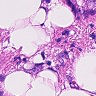
Metastatic tissue present: yes